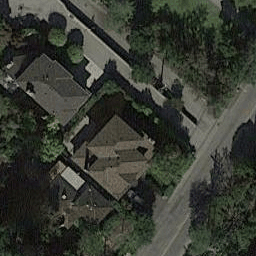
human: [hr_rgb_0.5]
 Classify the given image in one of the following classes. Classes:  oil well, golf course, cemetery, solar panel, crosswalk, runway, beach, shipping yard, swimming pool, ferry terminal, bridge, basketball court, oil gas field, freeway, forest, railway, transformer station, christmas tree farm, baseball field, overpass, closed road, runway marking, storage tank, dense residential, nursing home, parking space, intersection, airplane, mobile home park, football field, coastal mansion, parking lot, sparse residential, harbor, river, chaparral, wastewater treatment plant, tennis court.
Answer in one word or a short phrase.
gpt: sparse residential